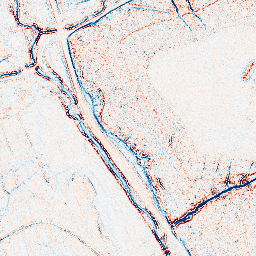
Category: edge_preserving
Decomposition family: bilateral
Decomposition parameters: d: 5
sigma_color: 50
sigma_space: 25
Upsampling method: sinc_blackman
Upsampling parameters: scale: 2
kernel_size: 16
Upsampling scale: 2